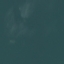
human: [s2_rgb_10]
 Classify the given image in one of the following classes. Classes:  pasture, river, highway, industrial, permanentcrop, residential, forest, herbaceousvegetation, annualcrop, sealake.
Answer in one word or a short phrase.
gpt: SeaLake